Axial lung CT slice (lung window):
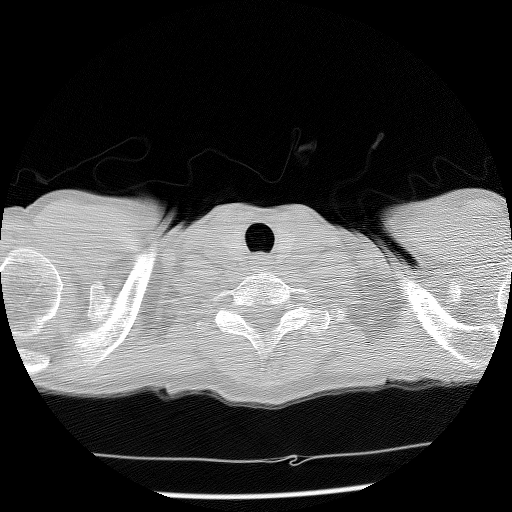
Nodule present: no